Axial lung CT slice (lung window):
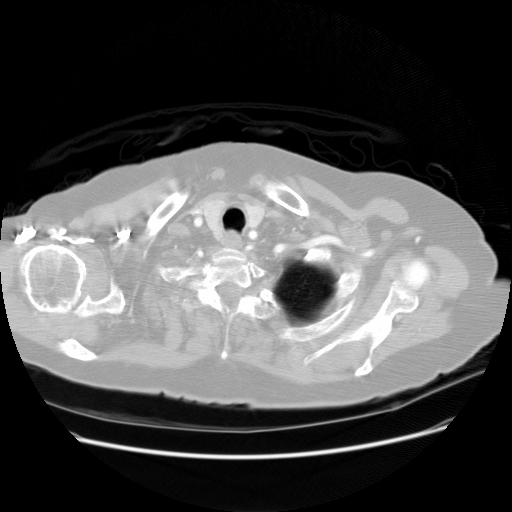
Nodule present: no